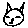
Label: cat